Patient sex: M
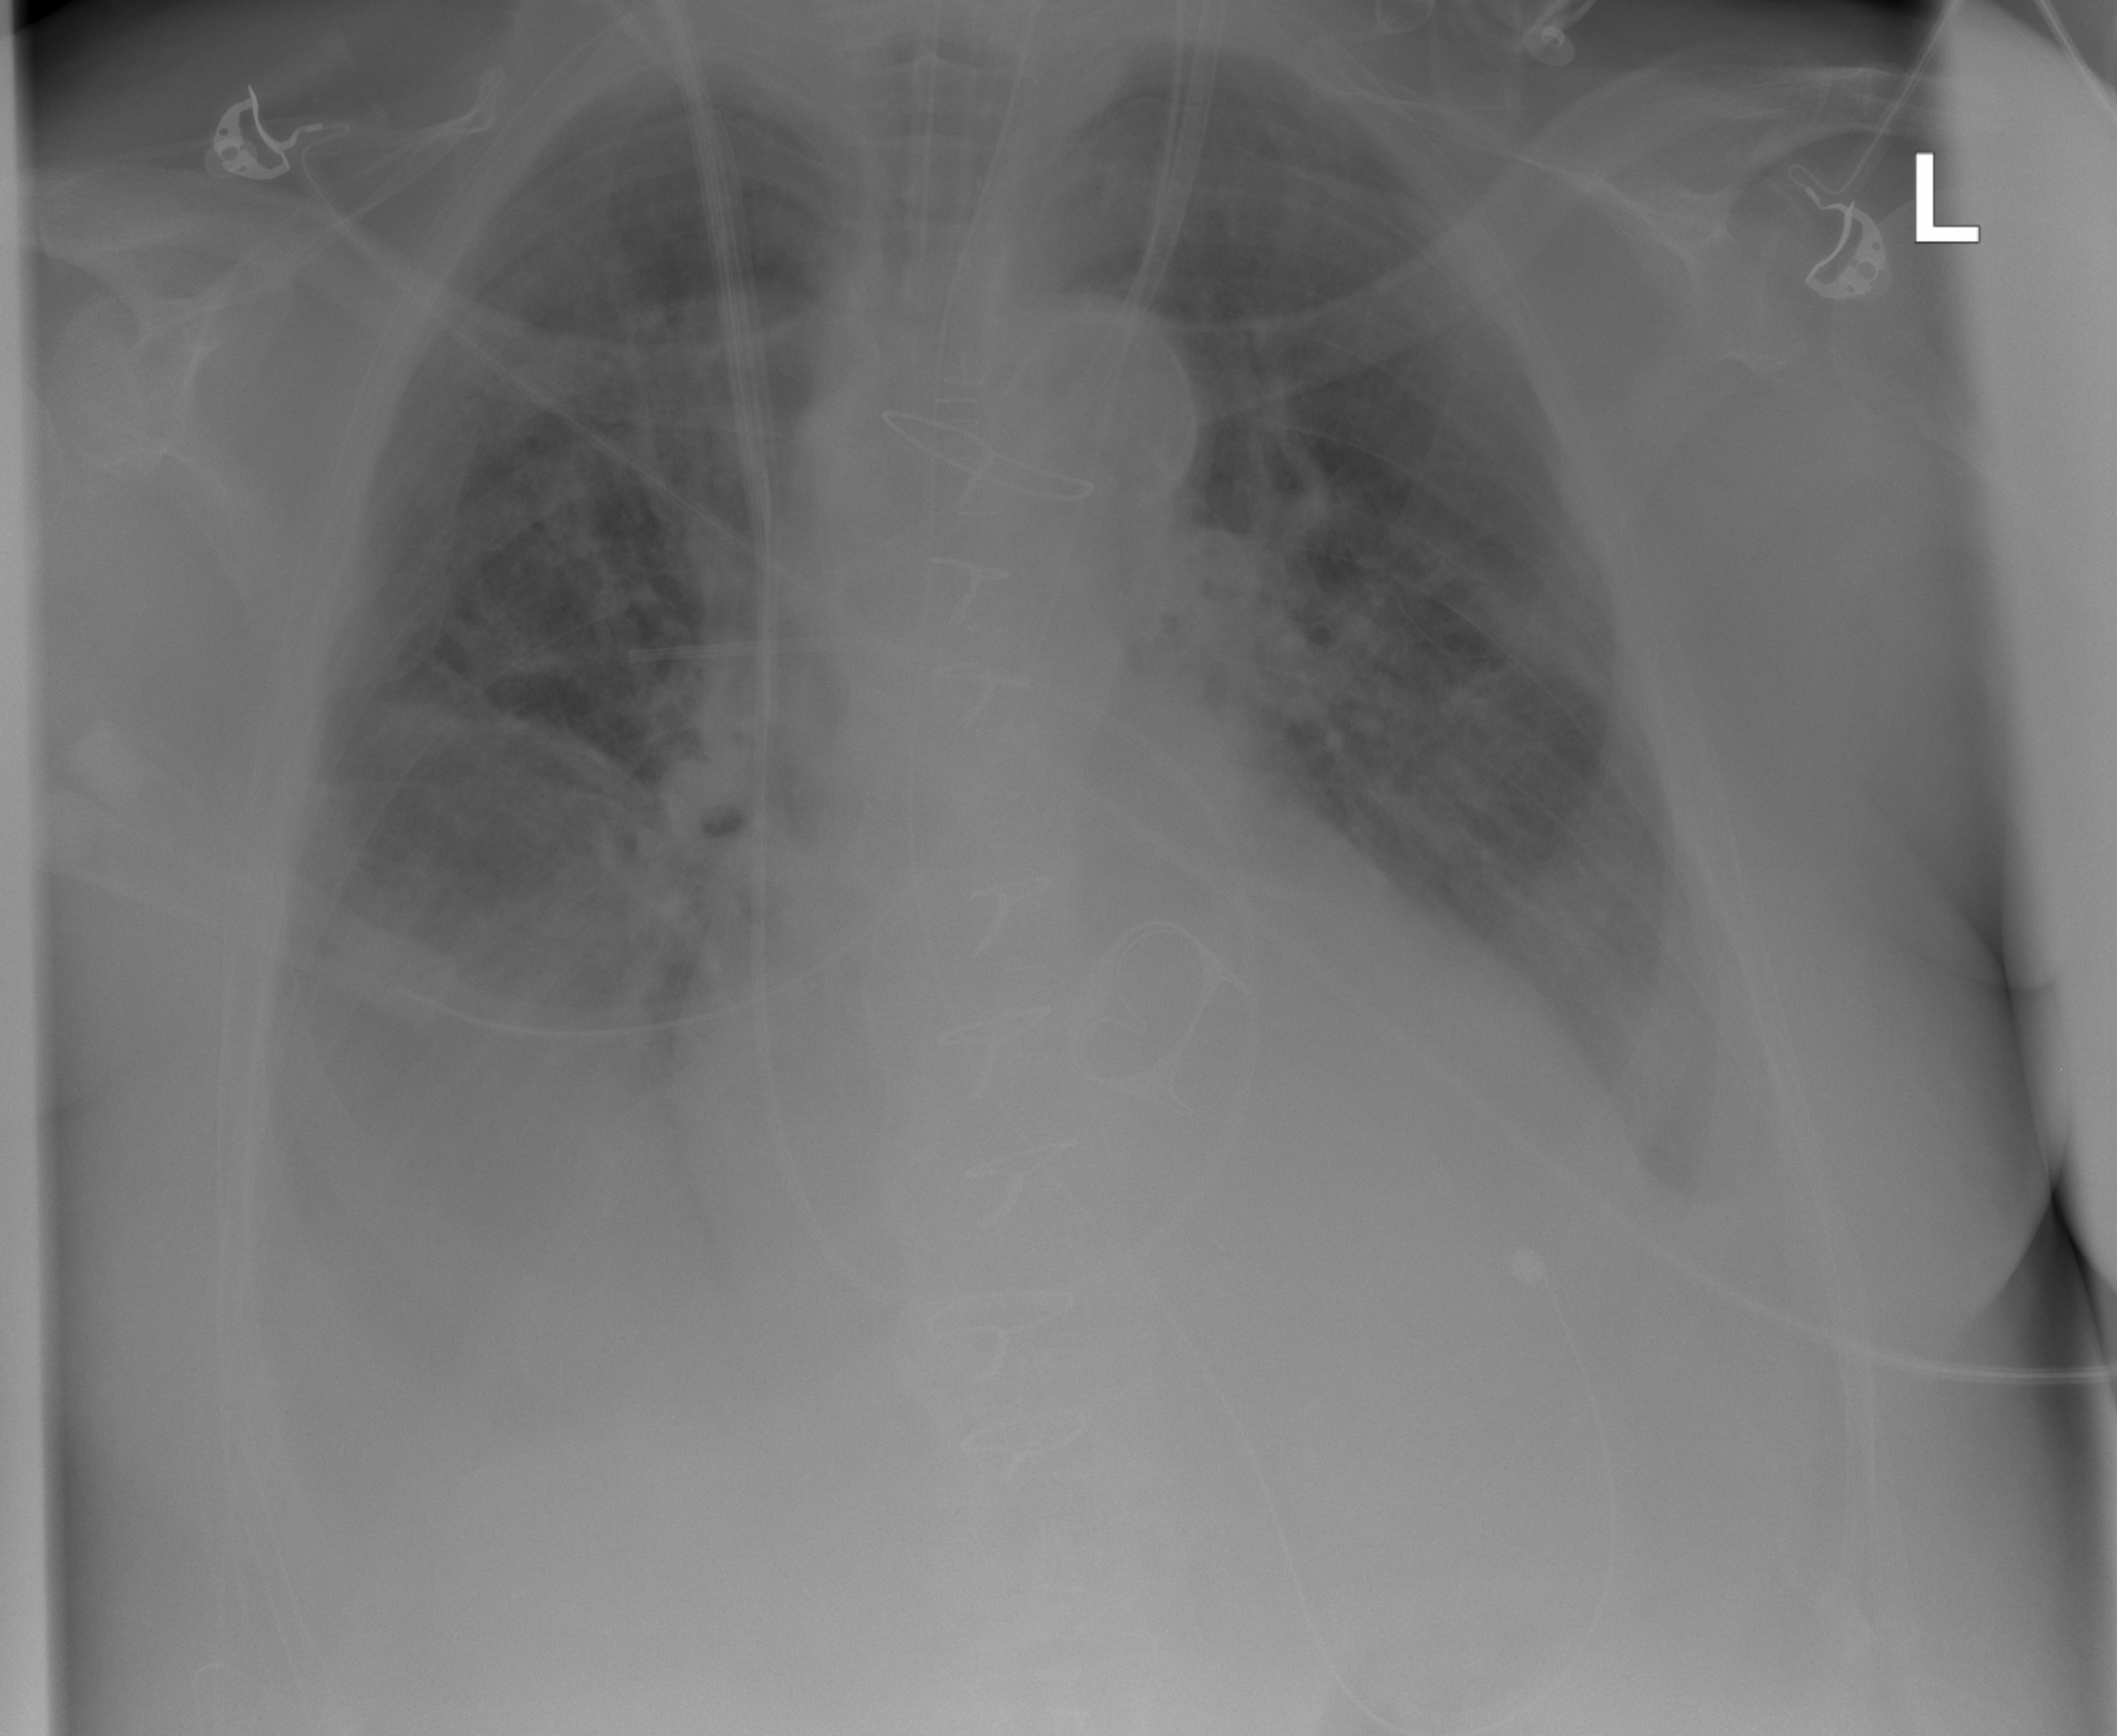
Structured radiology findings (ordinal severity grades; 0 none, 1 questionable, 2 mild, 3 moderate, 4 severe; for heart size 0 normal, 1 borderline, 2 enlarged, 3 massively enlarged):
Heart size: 2
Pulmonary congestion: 3
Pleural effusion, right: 3
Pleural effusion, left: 3
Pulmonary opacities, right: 2
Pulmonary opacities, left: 2
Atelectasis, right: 3
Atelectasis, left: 2